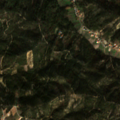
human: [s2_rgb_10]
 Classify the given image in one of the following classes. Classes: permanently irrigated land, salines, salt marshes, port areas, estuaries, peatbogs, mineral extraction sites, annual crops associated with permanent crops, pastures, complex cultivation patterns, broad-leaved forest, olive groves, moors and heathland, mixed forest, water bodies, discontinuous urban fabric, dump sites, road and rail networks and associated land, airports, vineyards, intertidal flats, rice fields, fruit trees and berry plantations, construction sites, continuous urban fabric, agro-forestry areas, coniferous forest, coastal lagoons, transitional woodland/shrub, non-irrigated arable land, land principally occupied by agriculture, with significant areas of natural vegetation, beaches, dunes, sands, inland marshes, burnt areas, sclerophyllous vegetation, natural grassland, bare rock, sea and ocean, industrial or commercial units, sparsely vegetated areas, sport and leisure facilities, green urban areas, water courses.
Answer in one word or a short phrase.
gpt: complex cultivation patterns, mixed forest, transitional woodland/shrub